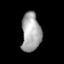
Tissue: lung
Cell type: Fibroblasts
Senescence score: 0.5573
Nuclear area (px): 739
Mean DAPI intensity: 164.66